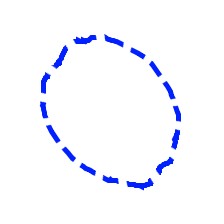
Shape: circle